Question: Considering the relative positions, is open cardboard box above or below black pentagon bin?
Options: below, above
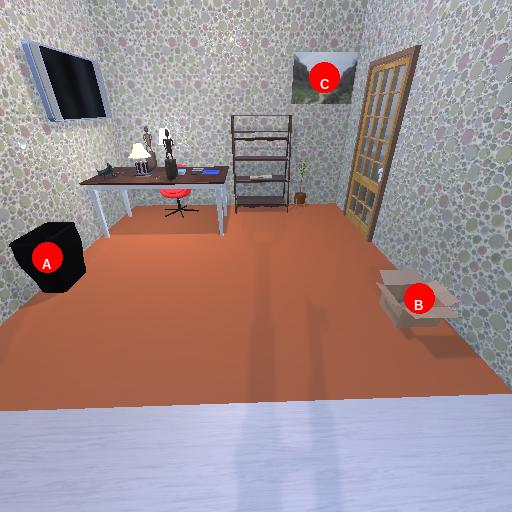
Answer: below